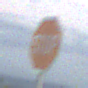
Verkehrszeichen: Stop
Umgebung: Outdoor, Nature
Tageszeit: SunriseSunset
Wetter: PartlyCloudy
Licht: Natural
Jahreszeit: NotSpecified
Kontrast: LowContrast